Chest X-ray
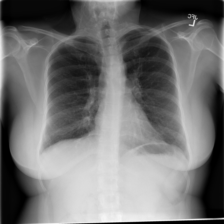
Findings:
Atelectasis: negative
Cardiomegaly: negative
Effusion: negative
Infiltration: negative
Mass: negative
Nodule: negative
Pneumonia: negative
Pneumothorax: negative
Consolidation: negative
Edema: negative
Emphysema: negative
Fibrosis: negative
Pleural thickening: negative
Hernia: negative